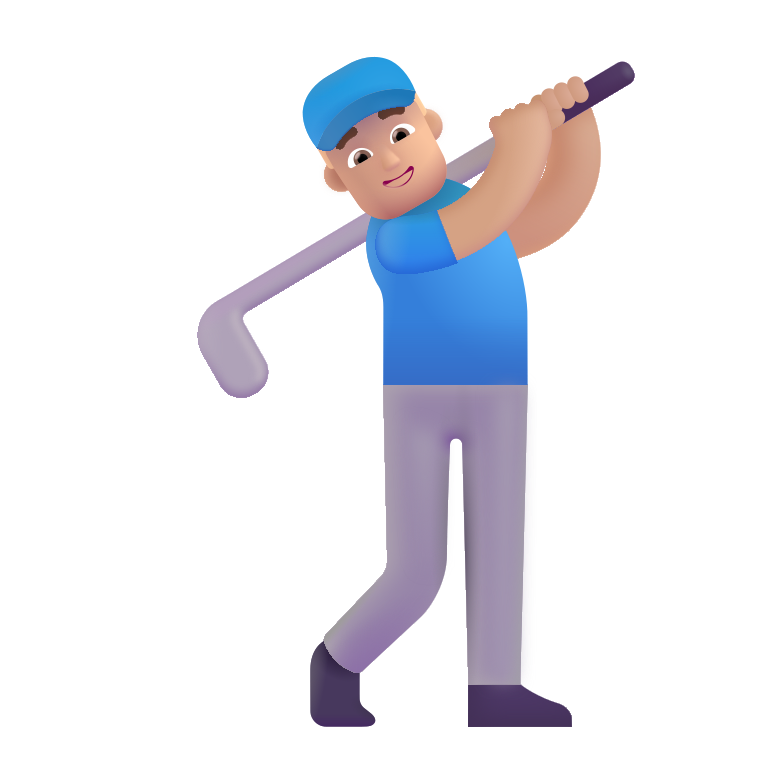
man golfing color  light